Question: My app has been in the AppStore for a couple of months now and always only worked on iPhone. I recently submitted an update which was rejected because the App does not run on an iPad. The exact reason it was rejected was:
> Reasons for Rejection:
2.10: iPhone apps must also run on iPad without modification, at iPhone resolution, and at 2X iPhone 3GS resolution
What do I need to do in Xcode to make my app run on an iPad in the little box with the 2X icon?
Any tips instructions will be massively appreciated...
This is my info.plist. This is my first App and I think I did initially chose to set it up with "universal" selected. Is there an easy way back for me to rectify this now?

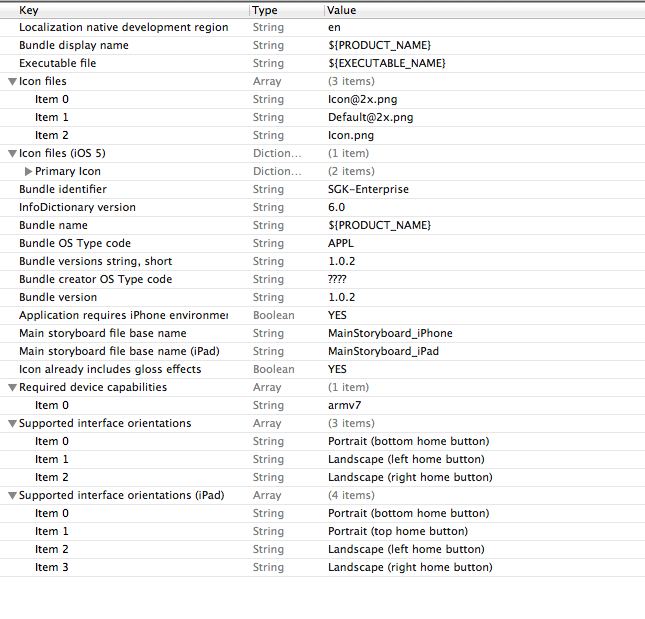
Answer: Start by figuring out why your app doesn't work on the iPad already. Most apps developed for the iPhone will work fine on an iPad (in compatibility mode) with no modification; if yours doesn't, you must be doing something to prevent it. Are you relying on some hardware feature? Making unfounded assumptions about the device you're running on? How does your app fail when run on an iPad?
Once you've figured out why it doesn't work, you'll be much closer than you are now to fixing the problem.